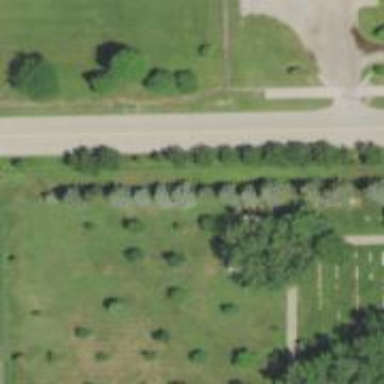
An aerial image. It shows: Memorial site with historic significance.